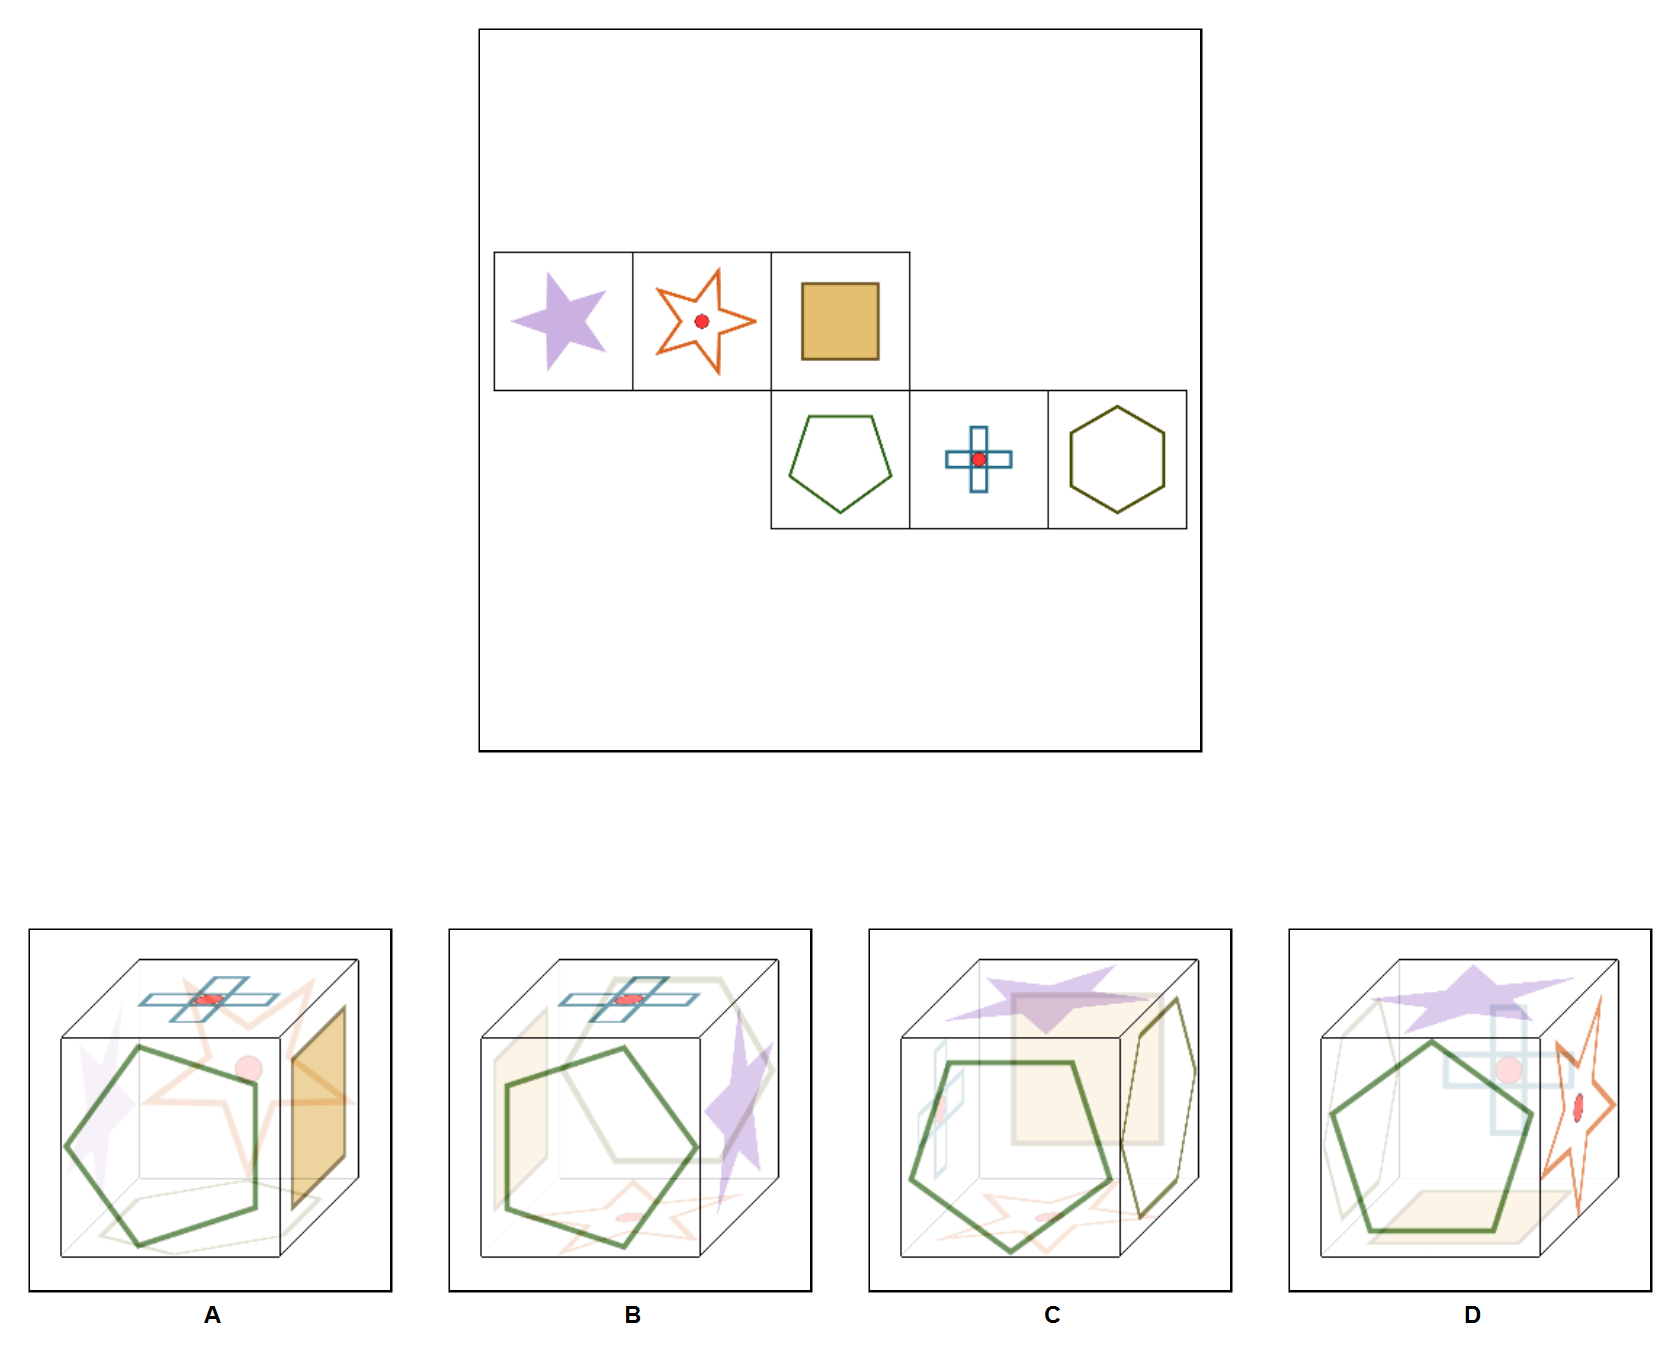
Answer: B